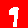
Digit: 9